Question: i am creating music player using 'AVAudioPlayer()' so i have multiple Audio file urls in 'JSON' format so i have display all in tableview and then on 'didSelect' i am playing selected song but i want to play next song on button click here is my code for playing song on 'didSelect'
'''
func tableView(_ tableView: UITableView, didSelectRowAt indexPath: IndexPath) {
let urlstring = songs[indexPath.row]
let strnew = urlstring.replacingOccurrences(of: """, with: "")
downloadFileFromURL(url: strnew)
}
'''
Here is my func for Download Audio from URL
'''
func downloadFileFromURL(url: String) {
if let audioUrl = URL(string: url) {
let documentsDirectoryURL = FileManager.default.urls(for: .documentDirectory, in: .userDomainMask).first!
let destinationUrl = documentsDirectoryURL.appendingPathComponent(audioUrl.lastPathComponent)
print(destinationUrl)
if FileManager.default.fileExists(atPath: destinationUrl.path) {
print("The file already exists at path")
self.play(url: destinationUrl)
} else {
URLSession.shared.downloadTask(with: audioUrl, completionHandler: { (location, response, error) -> Void in
guard let location = location, error == nil else { return }
do {
try FileManager.default.moveItem(at: location, to: destinationUrl)
self.play(url: destinationUrl)
print("File moved to documents folder")
} catch let error as NSError {
print(error.localizedDescription)
}
}).resume()
}
}
}
'''
With below code i am playing audio
'''
func play(url: URL) {
print("playing \(url)")
do {
audioPlayer = try AVAudioPlayer(contentsOf: url)
audioPlayer.prepareToPlay()
audioPlayer.volume = 1.0
audioPlayer.play()
} catch let error as NSError {
print("playing error: \(error.localizedDescription)")
} catch {
print("AVAudioPlayer init failed")
}
}
'''
but I'm not able to understand how to play next song on next button click I am sharing a screenshot of my 'User Interface' below

on 'didSelect' I am able to play the selected song but how to manage next previous I am not sure please help me with this.
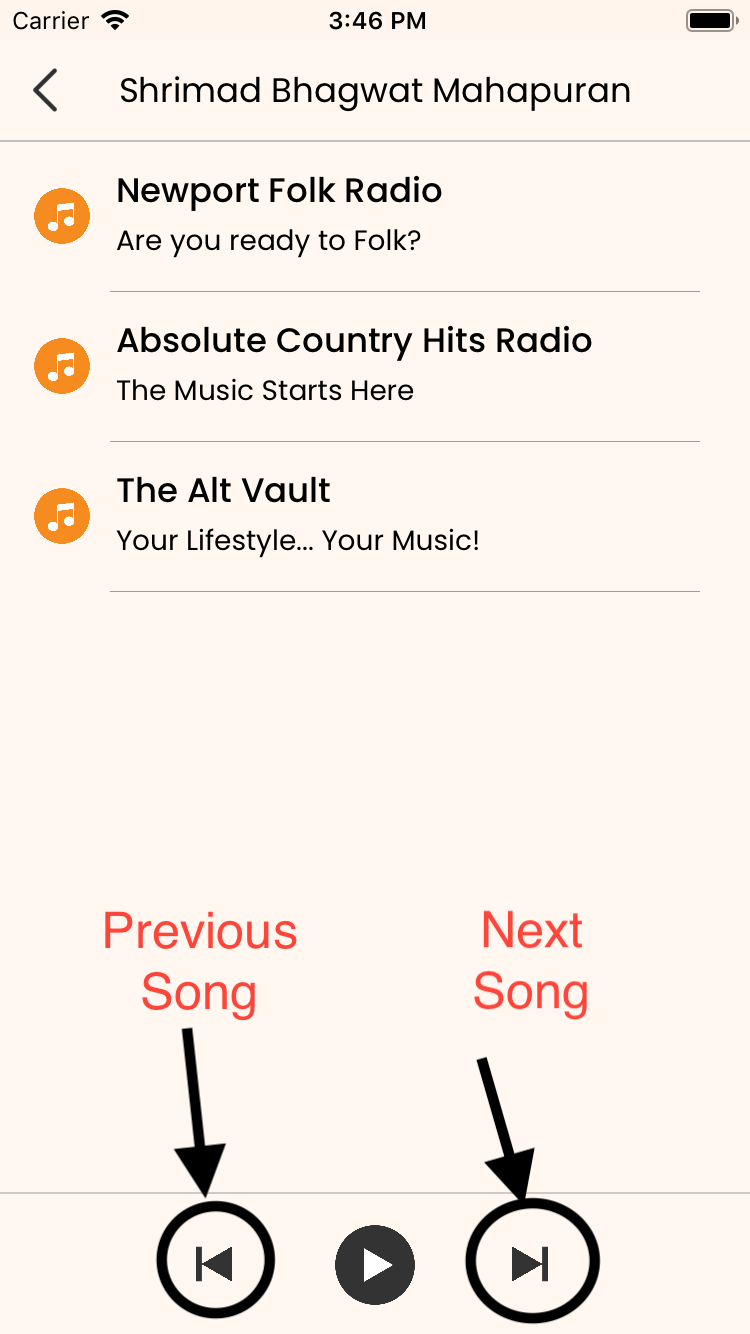
Answer: In ViewController just maintain an index value.
Like:
'''
var currentIndex = 0
'''
In didSelect method update the current index value with the indexPath row value
'''
func tableView(_ tableView: UITableView, didSelectRowAt indexPath: IndexPath) {
currentIndex = indexPath.row
loadUrl()
}
'''
Use another method to get the URL and play the song. Will be
'''
func loadUrl(){
let urlstring = songs[currentIndex]
let strnew = urlstring.replacingOccurrences(of: """, with: "")
downloadFileFromURL(url: strnew)
}
'''
And for previous/next button action will be
'''
@IBAction func nextBtnAction(_ sender: UIButton){
if currentIndex + 1 < songs.count {
currentIndex = currentIndex + 1
loadUrl()
}
}
@IBAction func previousBtnAction(_ sender: UIButton){
if currentIndex != 0 {
currentIndex = currentIndex - 1
loadUrl()
}
}
'''
Hope you understand.